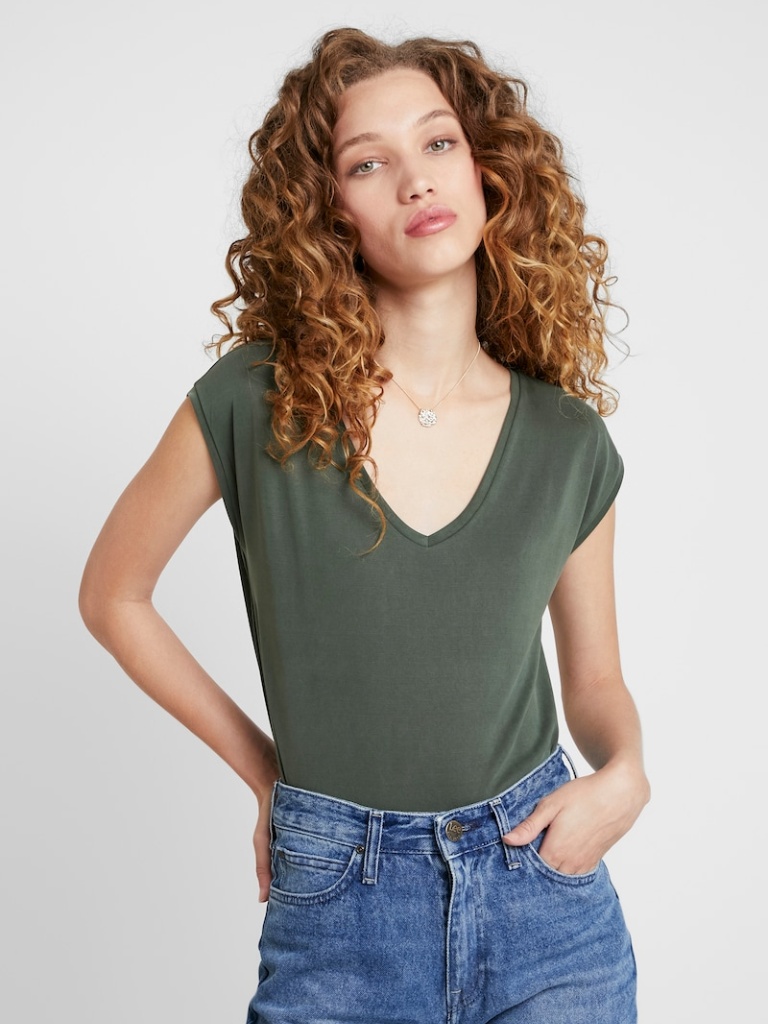
cotton relaxed short sleeve hip length Fully Tucked in v-neck t-shirt